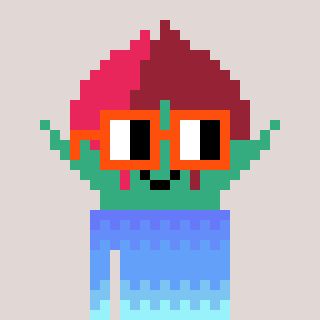
a pixel art character with square orange glasses, a rosebud-shaped head and a blue-colored body on a warm background